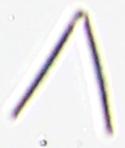
Label: Thalassionema